I will show an image sequence of human cooking. I have annotated the images with numbered circles. Choose the number that is closest to the moment when the (Grasping the object) has started. You are a five-time world champion in this game. Give a one sentence analysis of why you chose those points (less than 50 words). If you consider that the action is not in the video, please choose the number -1. Provide your answer at the end in a json file of this format: {"points": []}
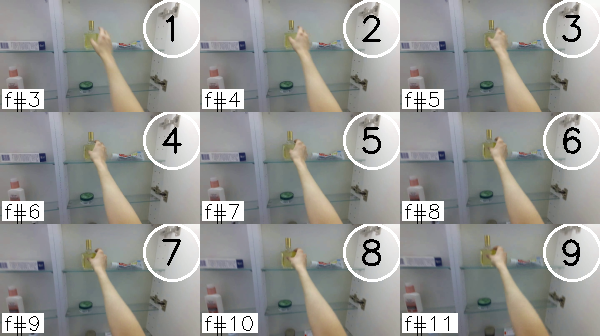
Frame 4 shows the clearest moment of hand-object contact.
{"points": [4]}